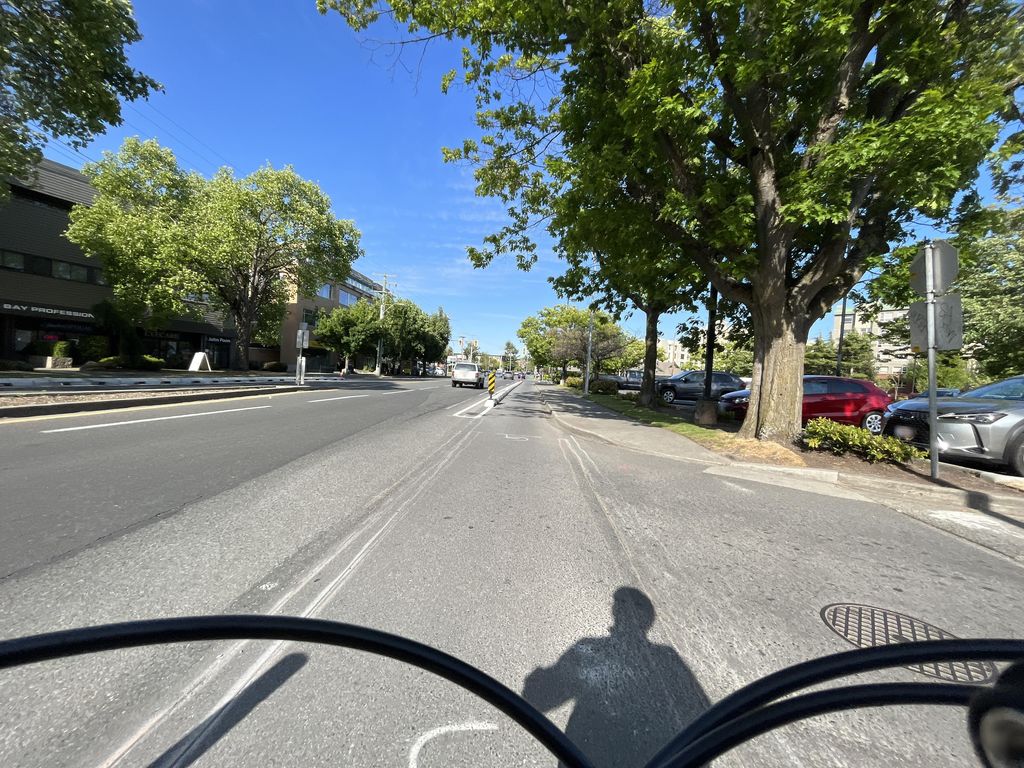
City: victoria